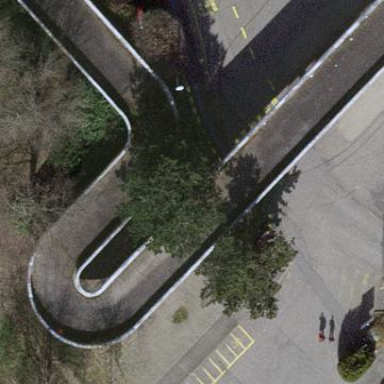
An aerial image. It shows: Rack for bicycle parking.